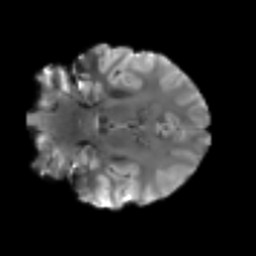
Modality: T2w
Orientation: coronal
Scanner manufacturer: siemens
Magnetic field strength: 3 T
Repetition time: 3.6 s
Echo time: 0.092 s